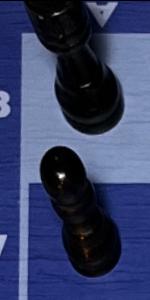
Label: Pawn_Black